Interaction volume radius: 5 \u00c5
Interaction volume height: 10 \u00c5
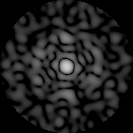
Disorder parameter: 0.8218